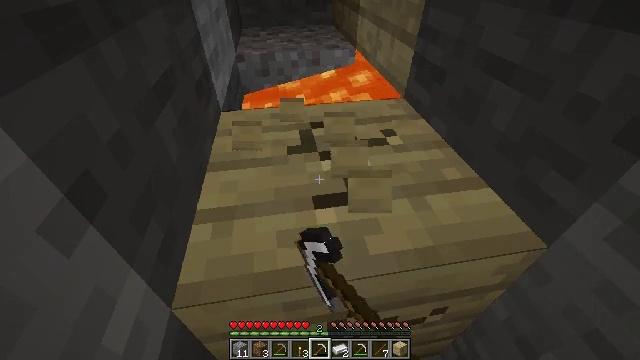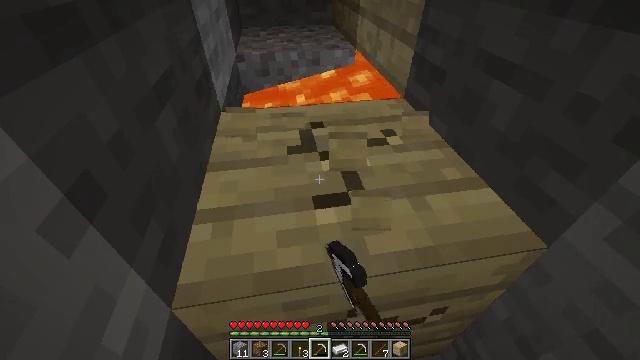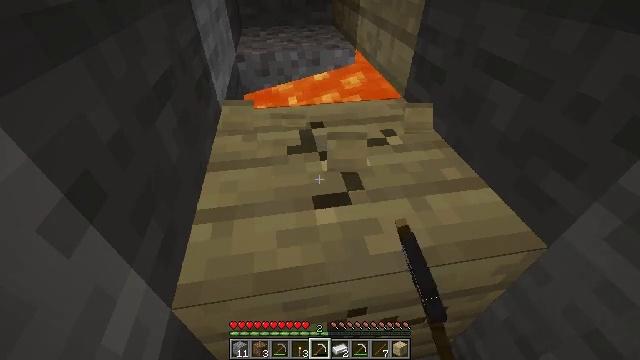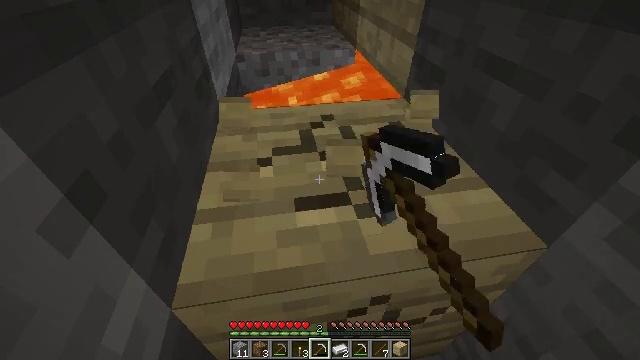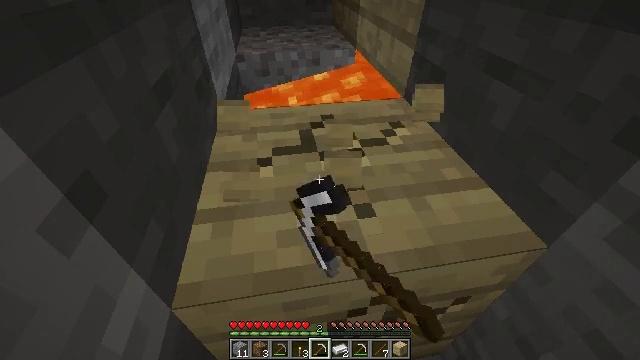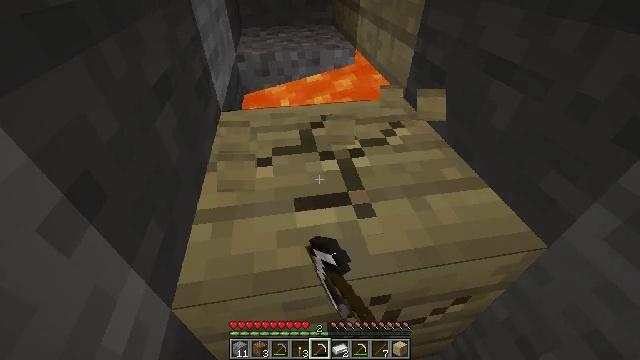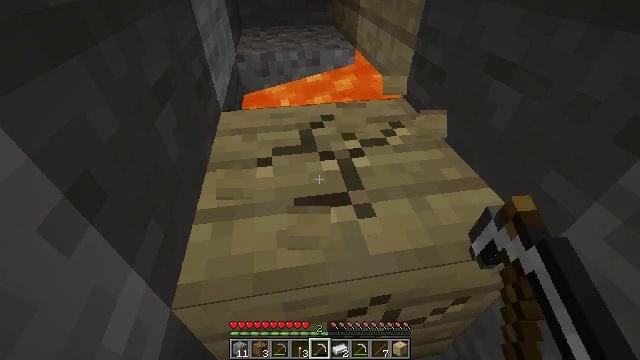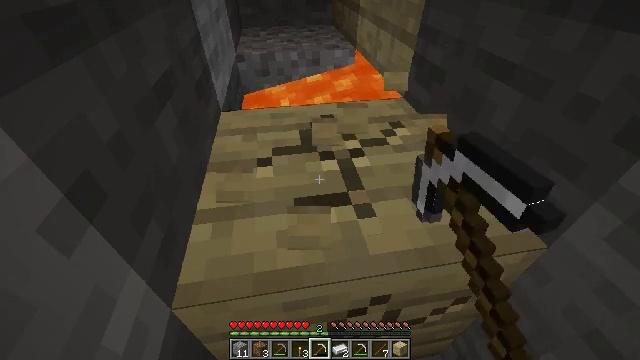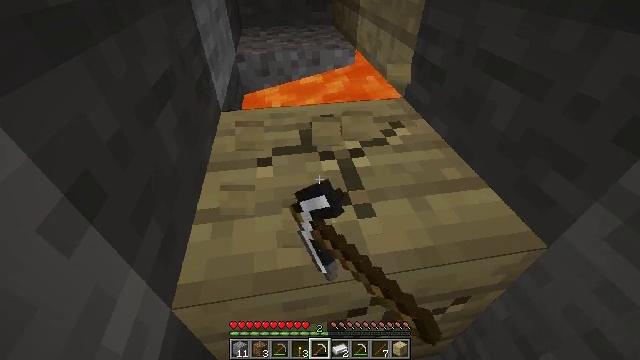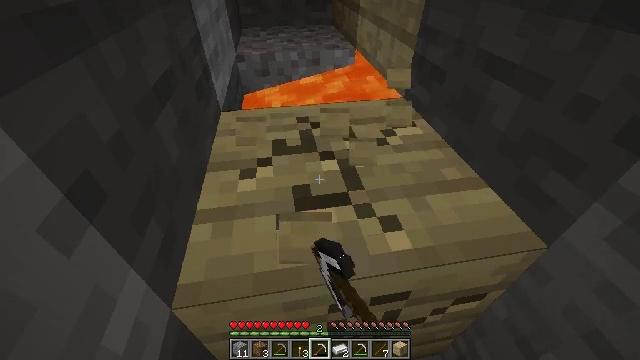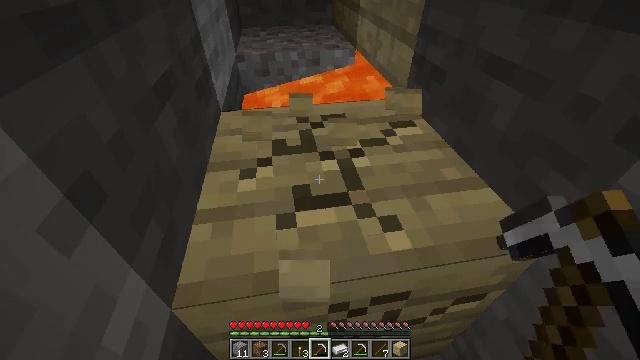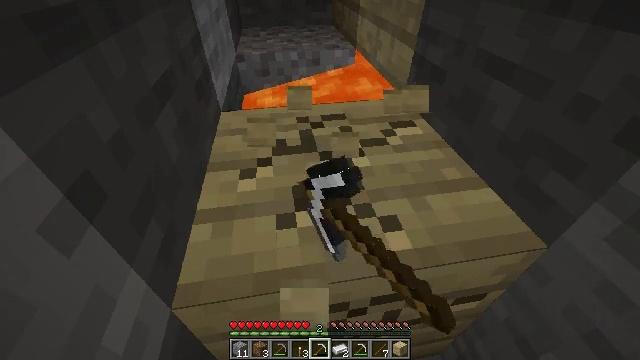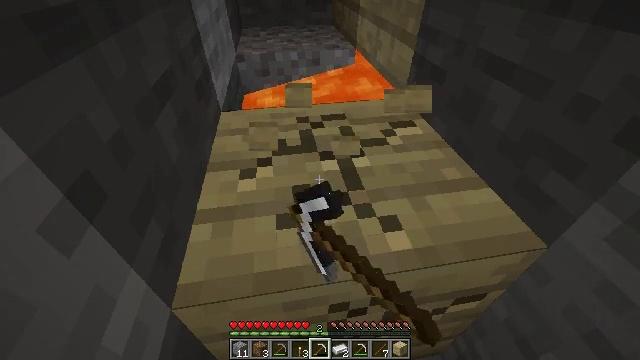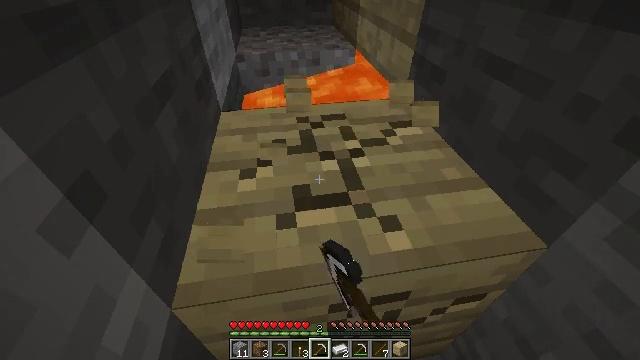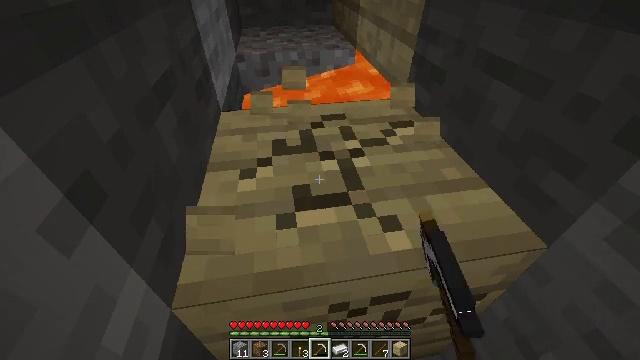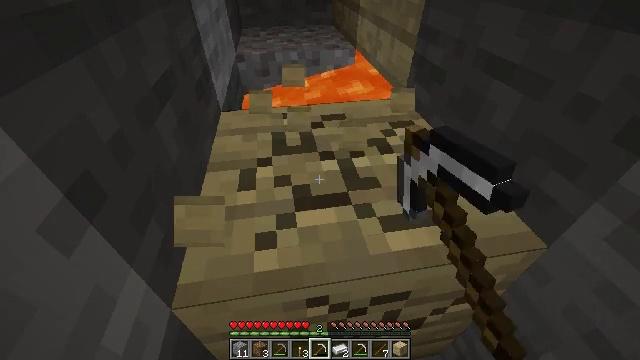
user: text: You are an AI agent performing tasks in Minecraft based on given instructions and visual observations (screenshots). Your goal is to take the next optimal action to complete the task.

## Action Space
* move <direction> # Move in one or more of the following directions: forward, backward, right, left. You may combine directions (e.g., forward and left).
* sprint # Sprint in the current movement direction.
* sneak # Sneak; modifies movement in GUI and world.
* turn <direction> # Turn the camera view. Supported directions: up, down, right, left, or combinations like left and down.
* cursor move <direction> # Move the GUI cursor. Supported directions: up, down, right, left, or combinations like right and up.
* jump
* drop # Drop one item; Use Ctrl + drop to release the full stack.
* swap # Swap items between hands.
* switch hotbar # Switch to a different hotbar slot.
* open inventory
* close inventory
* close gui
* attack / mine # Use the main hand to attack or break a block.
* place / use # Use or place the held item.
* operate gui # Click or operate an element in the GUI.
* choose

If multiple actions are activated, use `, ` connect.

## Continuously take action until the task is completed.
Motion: motion action
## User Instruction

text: Collect birch planks from structures.
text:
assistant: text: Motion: attack / mine
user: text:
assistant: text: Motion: attack / mine
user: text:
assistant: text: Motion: attack / mine
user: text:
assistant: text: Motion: attack / mine
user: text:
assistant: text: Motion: attack / mine
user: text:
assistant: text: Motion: attack / mine
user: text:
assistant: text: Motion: attack / mine
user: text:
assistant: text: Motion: attack / mine
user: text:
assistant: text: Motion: attack / mine
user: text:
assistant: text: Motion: attack / mine
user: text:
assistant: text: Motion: attack / mine
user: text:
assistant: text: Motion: attack / mine
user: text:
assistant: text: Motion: attack / mine
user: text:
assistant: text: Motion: attack / mine
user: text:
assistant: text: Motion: attack / mine
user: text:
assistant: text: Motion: attack / mine
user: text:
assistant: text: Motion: attack / mine
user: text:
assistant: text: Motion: attack / mine
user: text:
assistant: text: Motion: attack / mine
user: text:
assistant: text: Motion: attack / mine
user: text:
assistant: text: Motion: attack / mine
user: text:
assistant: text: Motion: attack / mine
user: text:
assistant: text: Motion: attack / mine
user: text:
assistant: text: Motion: attack / mine
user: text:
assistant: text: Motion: attack / mine
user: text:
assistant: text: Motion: attack / mine
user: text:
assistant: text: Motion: attack / mine
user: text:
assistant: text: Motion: attack / mine
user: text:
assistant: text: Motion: attack / mine
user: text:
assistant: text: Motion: attack / mine